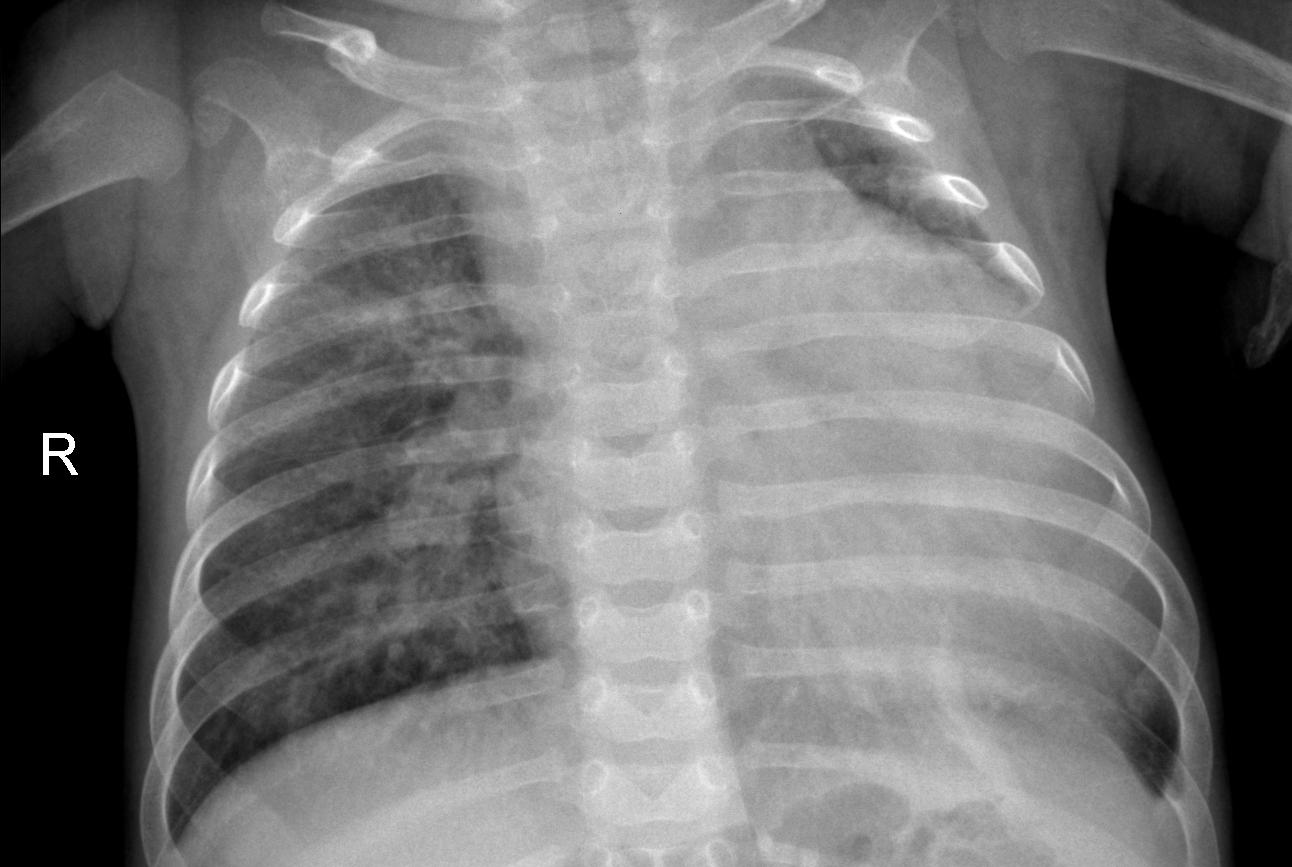
Diagnosis: PNEUMONIA